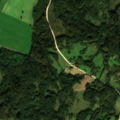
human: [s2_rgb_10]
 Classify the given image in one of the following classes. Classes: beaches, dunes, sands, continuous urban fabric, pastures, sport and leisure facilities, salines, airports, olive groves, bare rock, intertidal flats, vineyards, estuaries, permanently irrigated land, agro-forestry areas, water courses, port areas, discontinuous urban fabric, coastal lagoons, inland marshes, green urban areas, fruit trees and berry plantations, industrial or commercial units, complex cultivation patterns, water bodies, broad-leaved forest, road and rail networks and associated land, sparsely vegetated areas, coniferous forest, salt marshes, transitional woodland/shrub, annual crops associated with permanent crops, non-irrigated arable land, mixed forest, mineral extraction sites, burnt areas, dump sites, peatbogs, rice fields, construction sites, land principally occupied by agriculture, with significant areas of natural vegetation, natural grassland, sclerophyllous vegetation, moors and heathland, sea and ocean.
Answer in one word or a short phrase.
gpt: pastures, land principally occupied by agriculture, with significant areas of natural vegetation, broad-leaved forest, mixed forest, transitional woodland/shrub